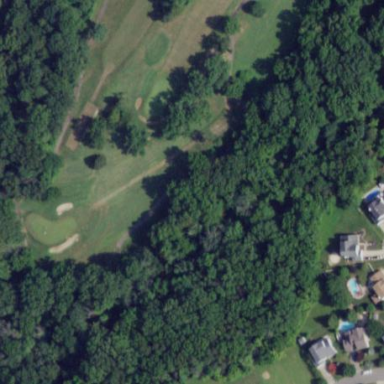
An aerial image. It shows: Grassy area designated as golf fairway.